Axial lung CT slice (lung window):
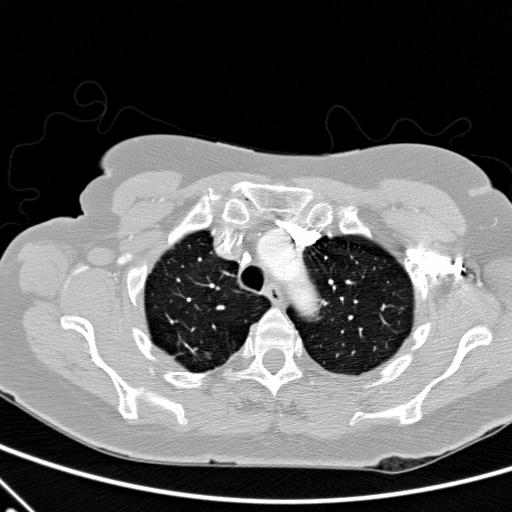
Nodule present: no